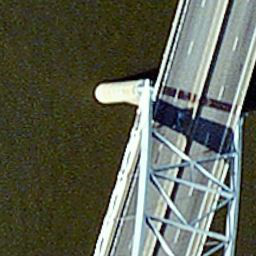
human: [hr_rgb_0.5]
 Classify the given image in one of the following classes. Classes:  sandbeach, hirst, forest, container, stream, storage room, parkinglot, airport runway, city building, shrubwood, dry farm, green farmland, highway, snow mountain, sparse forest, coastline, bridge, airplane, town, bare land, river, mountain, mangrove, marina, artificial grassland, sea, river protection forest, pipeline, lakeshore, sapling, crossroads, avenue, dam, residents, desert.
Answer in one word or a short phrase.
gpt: bridge